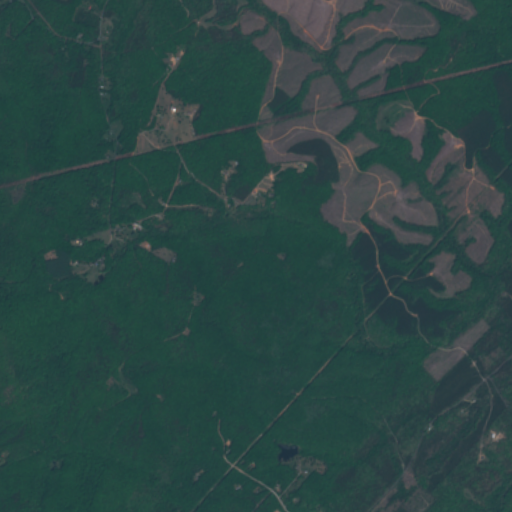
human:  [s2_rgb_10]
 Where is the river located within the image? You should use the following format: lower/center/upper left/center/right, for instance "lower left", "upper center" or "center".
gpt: The river is located in the right of the image.
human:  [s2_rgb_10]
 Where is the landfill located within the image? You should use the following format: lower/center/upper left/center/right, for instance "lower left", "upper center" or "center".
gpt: There is no landfill in the image.